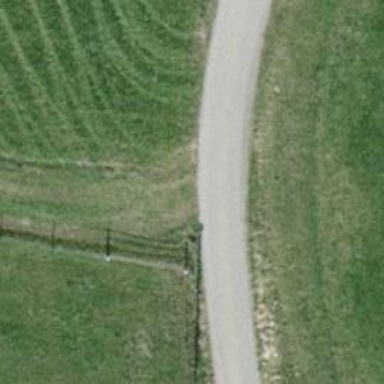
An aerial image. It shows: Pebblestone track with grade2 quality.